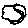
Label: moon